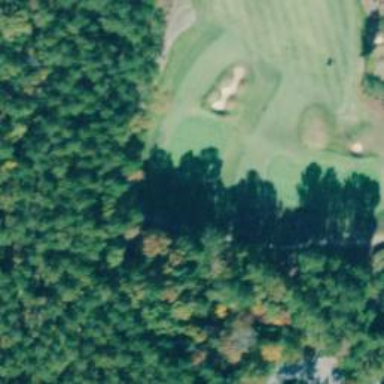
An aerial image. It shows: Pathway for golfing.